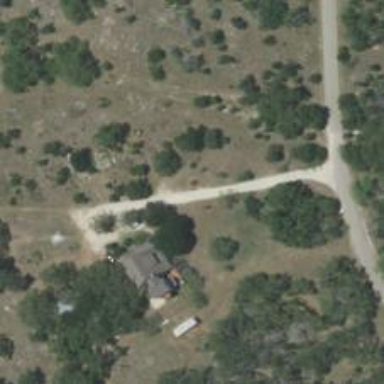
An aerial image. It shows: Driveway leading to service road.